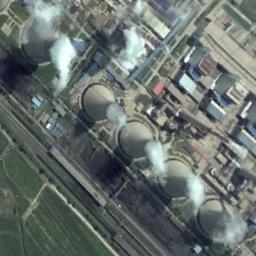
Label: thermal_power_station